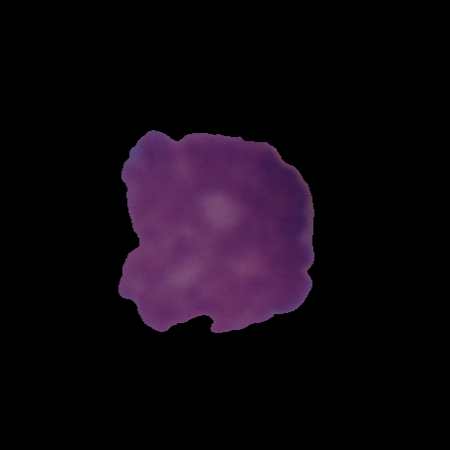
Label: cancer